Question: I'm struggling to get the data from data sheet to my report sheet by multiple criteria if it matches. I wrote some codes that worked but it returns all data but not by criteria.
I would like the function to search for column criteria but if its empty just skip it.
Example: Col B criteria 'name', COL F criteria is 'case' I want to see only matching criteria rows but if I add another Criteria in Col C 'agency' and filter again I want to see by these 3 criteria.
This is the code I have:
'''
function myReport(){
var ss = SpreadsheetApp.getActiveSpreadsheet();
var datasht = ss.getSheetByName("CURENT POOL DATA SHEET");
var reportsht = ss.getSheetByName("REPORTS")
var rng = datasht.getRange(2, 1, datasht.getLastRow(),14).getValues();
var Criteria1 = reportsht.getRange("B4").getValue();
var Criteria2 = reportsht.getRange("C4").getValue();
var Criteria3 = reportsht.getRange("D4").getValue();
var Criteria4 = reportsht.getRange("E4").getValue();
var Criteria5 = reportsht.getRange("F4").getValue();
var Criteria6 = reportsht.getRange("G4").getValue();
var Criteria7 = reportsht.getRange("H4").getValue();
var Criteria8 = reportsht.getRange("I4").getValue();
var Criteria9 = reportsht.getRange("J4").getValue();
var Criteria10 = reportsht.getRange("K4").getValue();
var Criteria11 = reportsht.getRange("L4").getValue();
var Criteria12 = reportsht.getRange("M4").getValue();
var Criteria13 = reportsht.getRange("N4").getValue();
var fData = rng.filter(function(e){return e[1]==Criteria1 || e[2]==Criteria2
|| e[3]==Criteria3 || e[4]==Criteria4 || e[5]==Criteria5 || e[6]==Criteria6 || e[7]==Criteria7
|| e[8]==Criteria8 || e[9]==Criteria9 || e[10]==Criteria10 || e[11]==Criteria11
|| e[12]==Criteria12 || e[13]==Criteria13 });
//var fData = rng.filter(function(e){return e[1]==criteria1});
reportsht.getRange(5,1,fData.length,14).setValues(fData);
}
function clearFilter()
{
var myGoogleSheet= SpreadsheetApp.getActiveSpreadsheet();
var shUserForm = myGoogleSheet.getSheetByName("Reports");
var ui = SpreadsheetApp.getUi();
var response = ui.alert("Reset Confirmation", 'Do you want to reset this form?',ui.ButtonSet.YES_NO);
if (response == ui.Button.YES)
{
shUserForm.getRange("A5:N3724").clear();
shUserForm.getRange("A5:N3724").setBackground('#FFFFFF');
return true ;
}
}
'''
Adding report sheet image here

I'm new in Apps Script , just trying understand it.
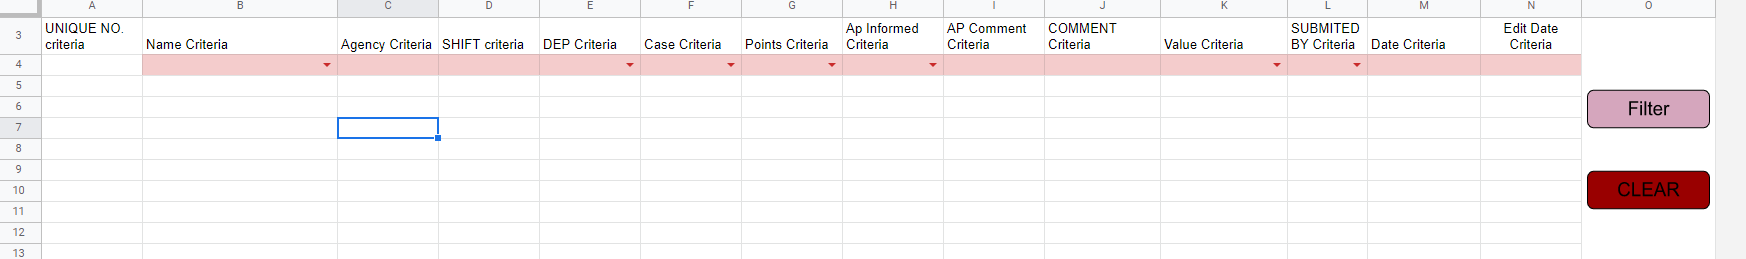
Answer: I believe you are doing this the wrong way.
It is possible to make this type of query using the formula =QUERY()
<URL>
but if you want to do this via script, I suggest some improvements in your code.
do not do:
'''
var Criteria1 = reportsht.getRange("B4").getValue();
var Criteria2 = reportsht.getRange("C4").getValue();
var Criteria3 = reportsht.getRange("D4").getValue();
var Criteria4 = reportsht.getRange("E4").getValue();
var Criteria5 = reportsht.getRange("F4").getValue();
var Criteria6 = reportsht.getRange("G4").getValue();
var Criteria7 = reportsht.getRange("H4").getValue();
var Criteria8 = reportsht.getRange("I4").getValue();
var Criteria9 = reportsht.getRange("J4").getValue();
var Criteria10 = reportsht.getRange("K4").getValue();
var Criteria11 = reportsht.getRange("L4").getValue();
var Criteria12 = reportsht.getRange("M4").getValue();
var Criteria13 = reportsht.getRange("N4").getValue();
'''
doing this, you are performing several queries, and it slows down your script
do :
'''
var criterias = reportsht.getRange("B4:N4").getValues();
// criterias[0][1] == Criteria1 ....
'''
In the excerpt below, you are validating if there is any data in the "criteria", but not validating if the data is equal to the criterion.
besides, the condition will be true if there is only 1 value informed...
My suggestion would be to use the filter() function to reduce the array to the conditions you want. 'criterias.filter()'
'''
var fData = rng.filter(function(e){return e[1]==Criteria1 || e[2]==Criteria2
|| e[3]==Criteria3 || e[4]==Criteria4 || e[5]==Criteria5 || e[6]==Criteria6 || e[7]==Criteria7
|| e[8]==Criteria8 || e[9]==Criteria9 || e[10]==Criteria10 || e[11]==Criteria11
|| e[12]==Criteria12 || e[13]==Criteria13 });
//var fData = rng.filter(function(e){return e[1]==criteria1});
reportsht.getRange(5,1,fData.length,14).setValues(fData);
}
'''
See more at <URL>
I hope I've helped a bit